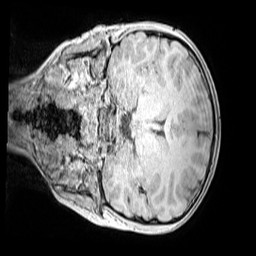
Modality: MP2RAGE
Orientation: coronal
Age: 10
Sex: female
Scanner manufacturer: siemens
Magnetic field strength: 3 T
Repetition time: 4 s
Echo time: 0.00299 s